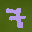
Label: 7